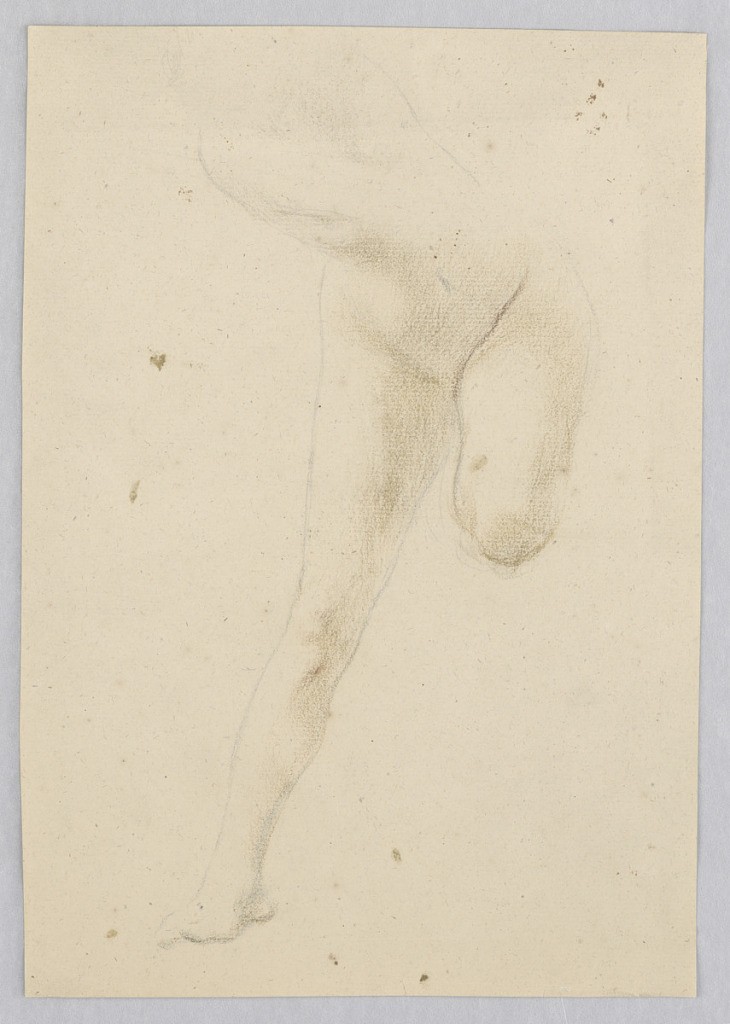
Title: Study for the left maenad, “Vintage Festival,” Mendelssohn Glee Club, New York, NY
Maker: Robert Frederick Blum, American, 1857–1903
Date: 1895–1898
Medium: Black, brown crayon, graphite on paper
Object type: Drawing
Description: Detail of female figure's legs with one bent knee. Study for the lower part of the body.